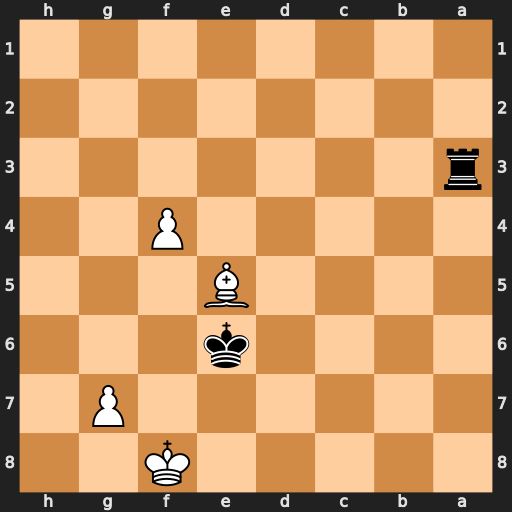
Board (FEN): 5K2/6P1/4k3/4B3/5P2/r7/8/8
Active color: b
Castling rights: -
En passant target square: -
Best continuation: Ra8+ Bb8 Rxb8#